Platform: macOS
Application: Chrome
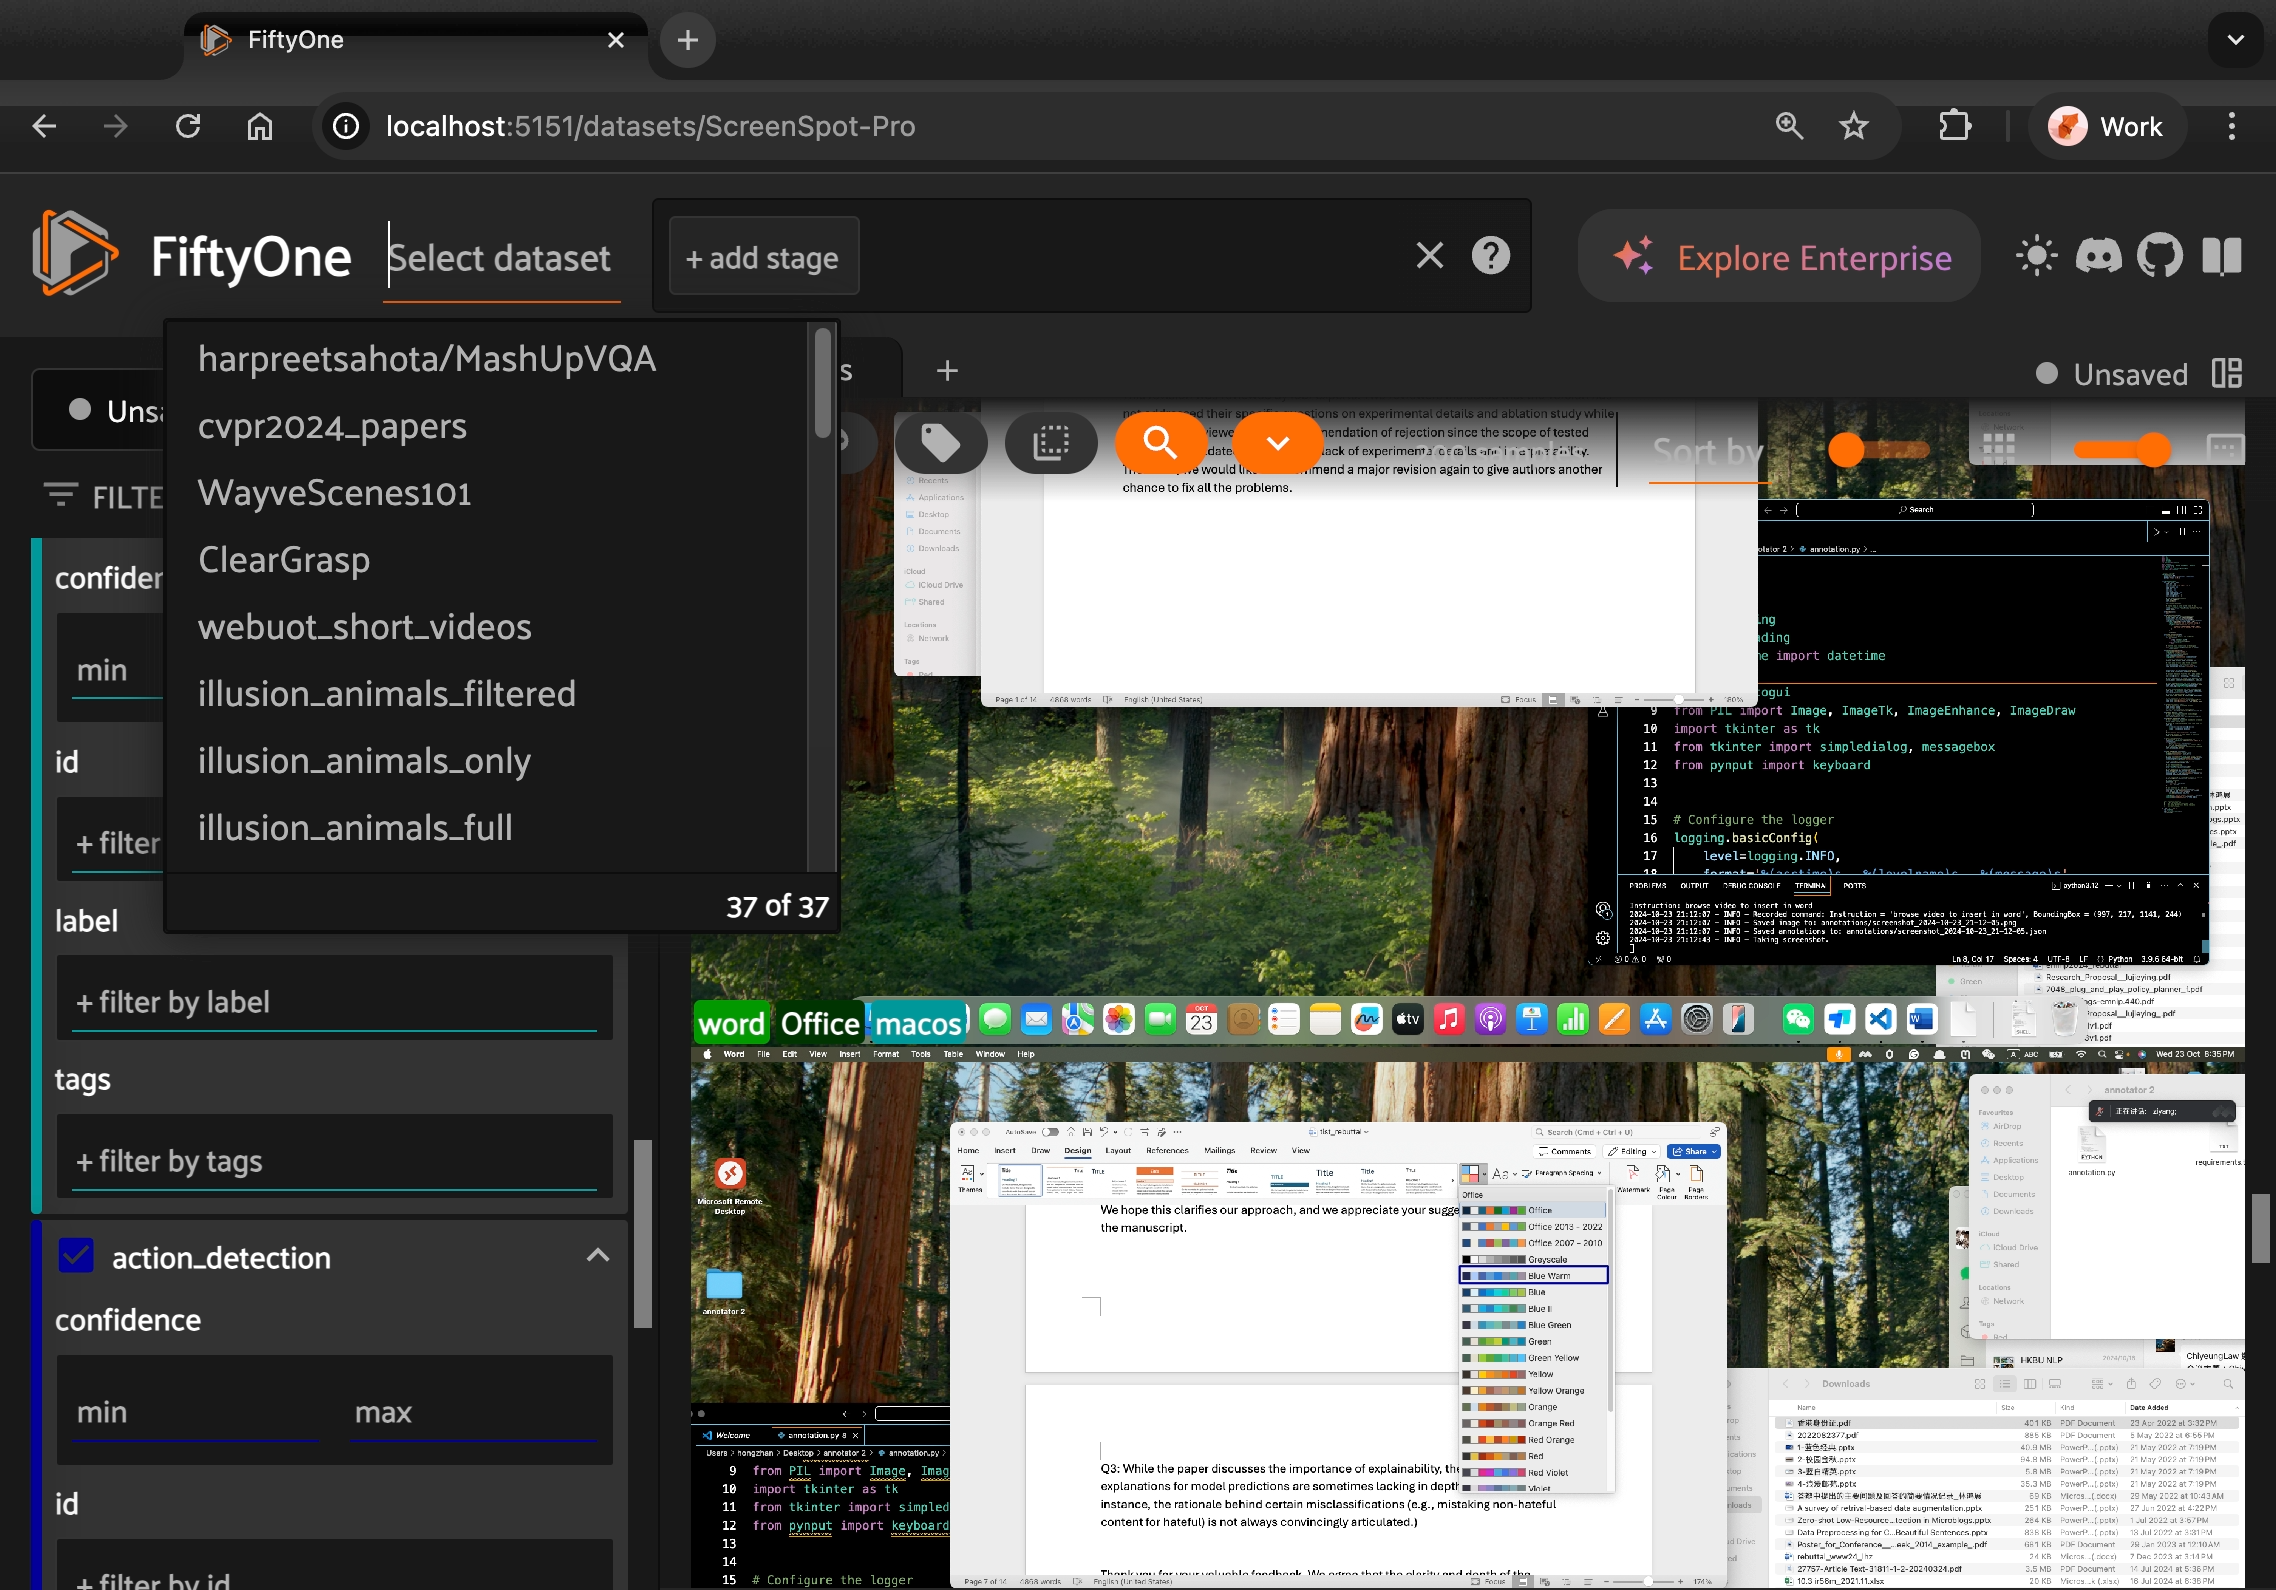
task_description: Scroll down on Select dataset menu
action_type: click
element_info: Slider
steps_since_start: 1

task_description: Scroll to the bottom of the Select dataset menu
action_type: click
element_info: Slider
steps_since_start: 1

task_description: Scroll up on the sidebar
action_type: click
element_info: Slider
steps_since_start: 1

task_description: Scroll down on the sidebar
action_type: click
element_info: Slider
steps_since_start: 1

task_description: Scroll up on the samples panel
action_type: click
element_info: Slider
steps_since_start: 1

task_description: Scroll down on the samples panel
action_type: click
element_info: Slider
steps_since_start: 1

task_description: See more items in the actions row toolbar
action_type: click
element_info: Icon
steps_since_start: 1
task_description: Open Select dataset menu
action_type: click
element_info: Menu Item
steps_since_start: 1

task_description: Where can I find the number of samples in this dataset?
action_type: hover
element_info: Menu Item
steps_since_start: 1

task_description: Open the workspaces menu
action_type: click
element_info: Button
steps_since_start: 1